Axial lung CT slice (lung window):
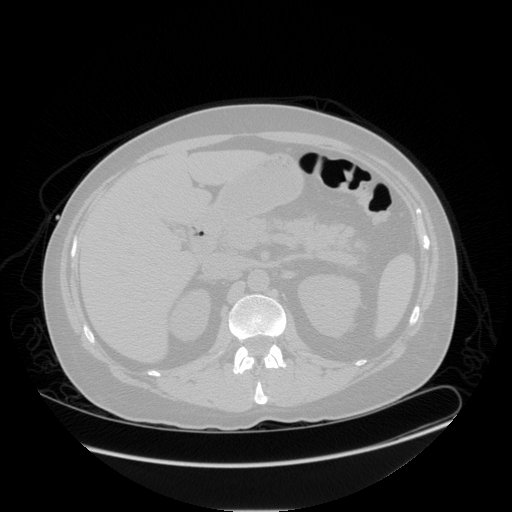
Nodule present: no